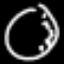
Label: clock